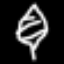
Label: leaf